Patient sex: M
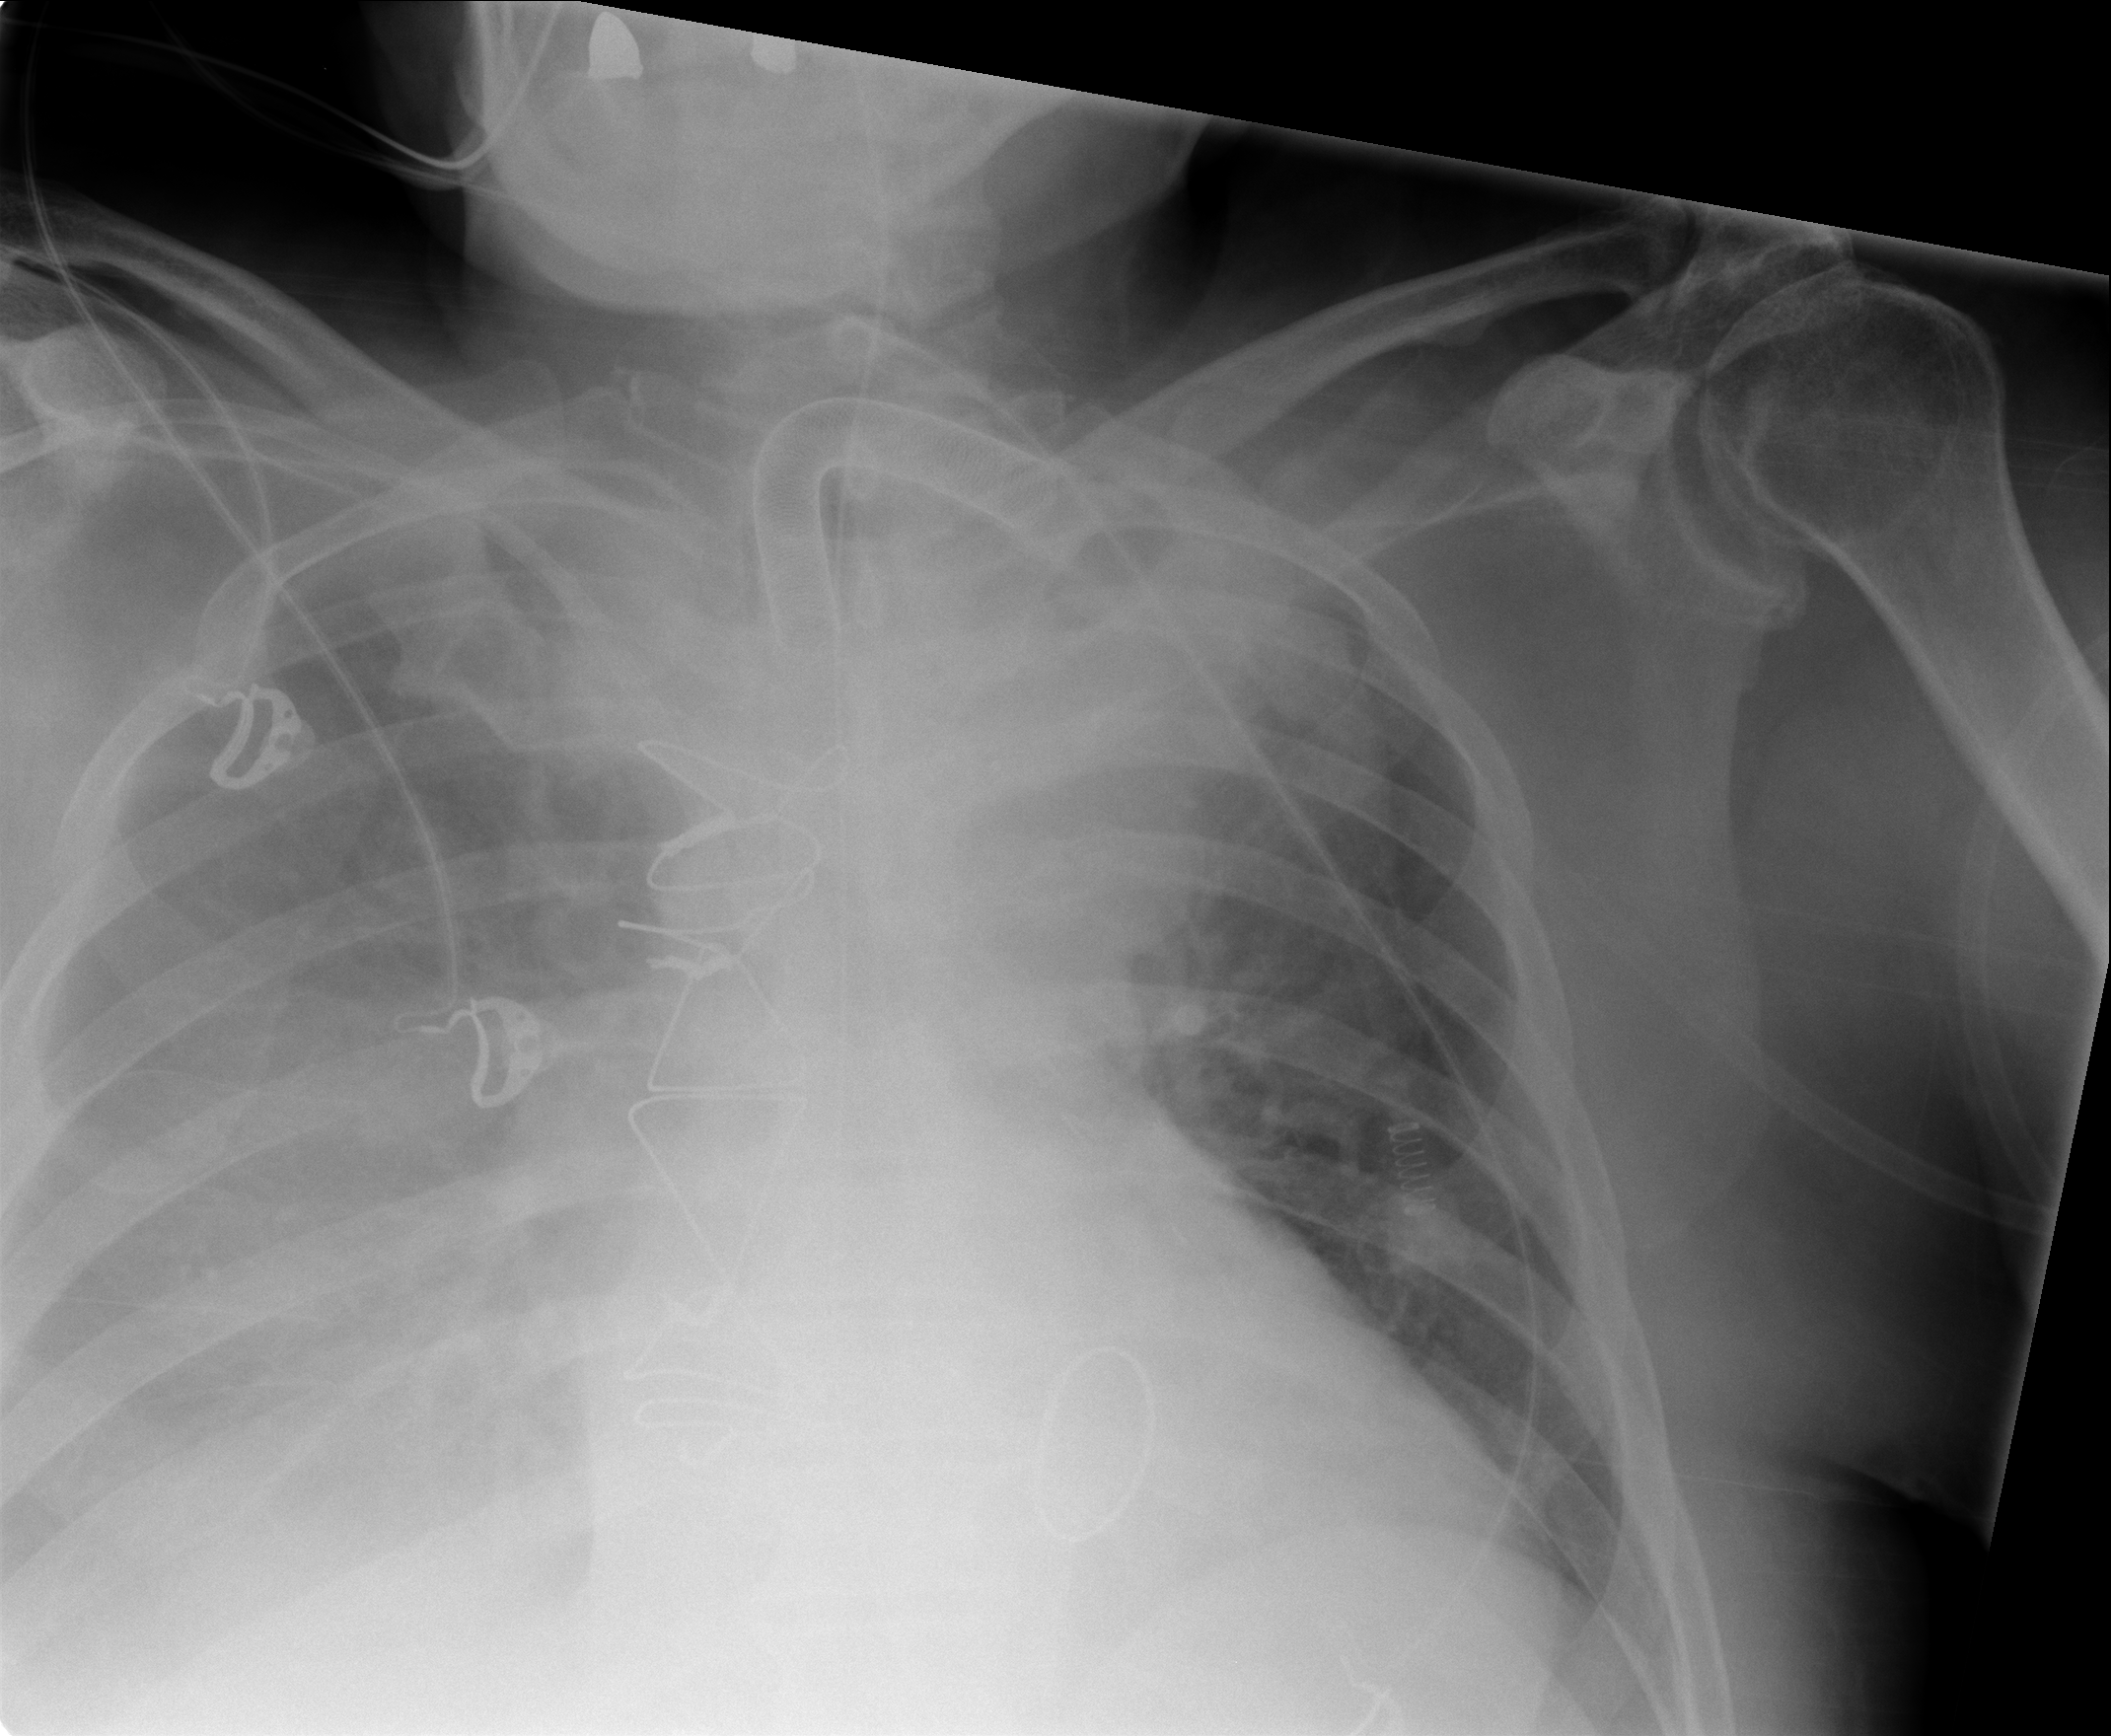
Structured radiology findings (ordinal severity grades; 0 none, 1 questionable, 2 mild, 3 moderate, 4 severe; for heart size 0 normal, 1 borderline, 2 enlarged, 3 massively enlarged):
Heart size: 2
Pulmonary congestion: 0
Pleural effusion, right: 3
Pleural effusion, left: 0
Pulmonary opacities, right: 0
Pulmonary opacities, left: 0
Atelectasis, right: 2
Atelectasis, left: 3